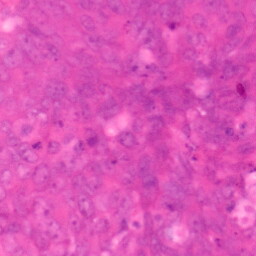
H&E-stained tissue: Colon